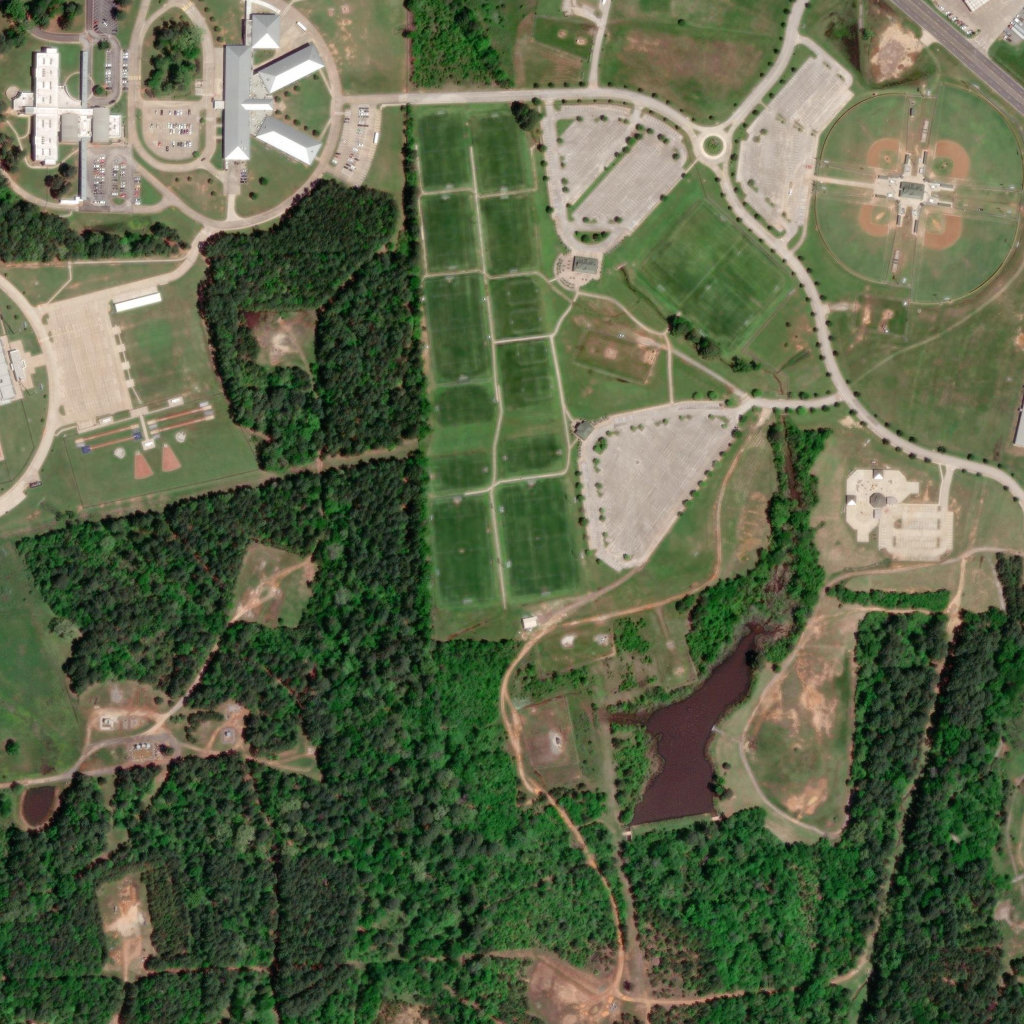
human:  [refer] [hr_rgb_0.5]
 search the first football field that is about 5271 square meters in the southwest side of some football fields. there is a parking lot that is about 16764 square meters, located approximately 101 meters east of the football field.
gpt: <box>[[42, 48, 48, 59, 0]]</box>

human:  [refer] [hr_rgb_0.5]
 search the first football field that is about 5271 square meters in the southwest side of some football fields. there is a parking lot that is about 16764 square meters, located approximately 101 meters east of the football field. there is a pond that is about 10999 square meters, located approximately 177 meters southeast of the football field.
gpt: <box>[[42, 48, 48, 59, 0]]</box>